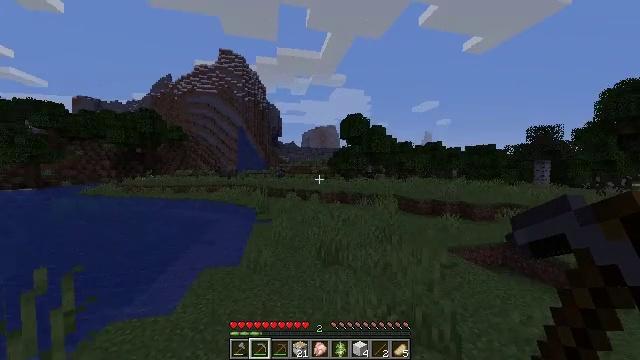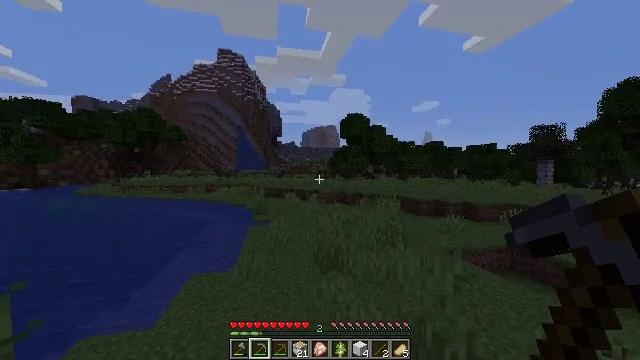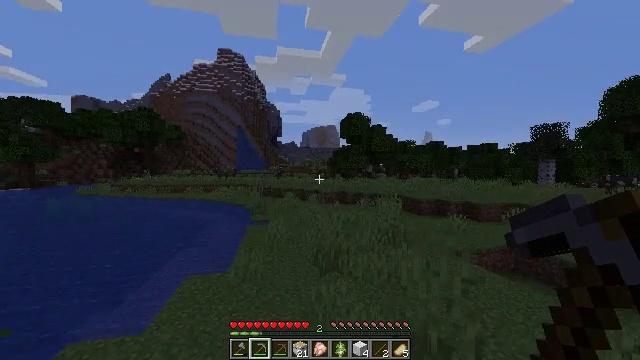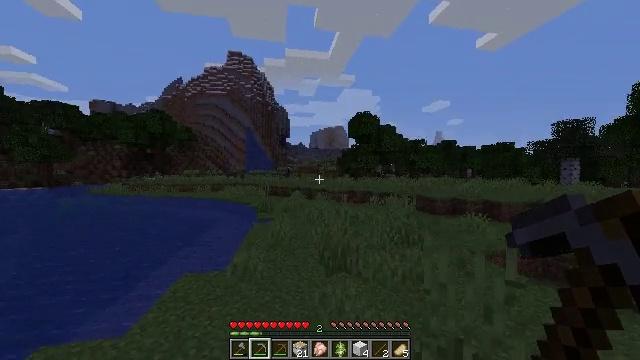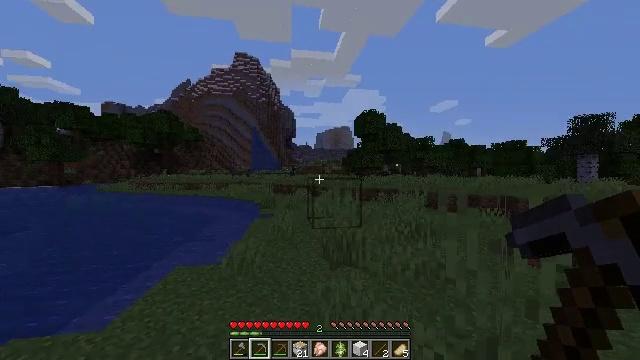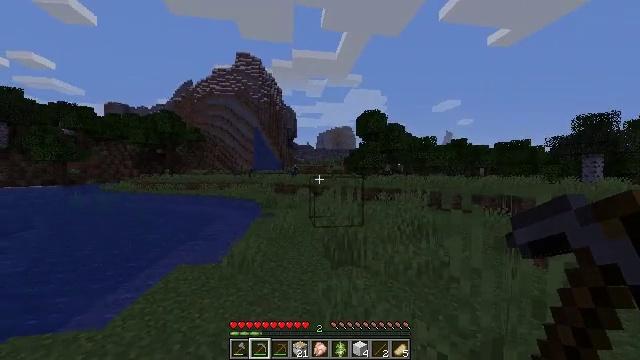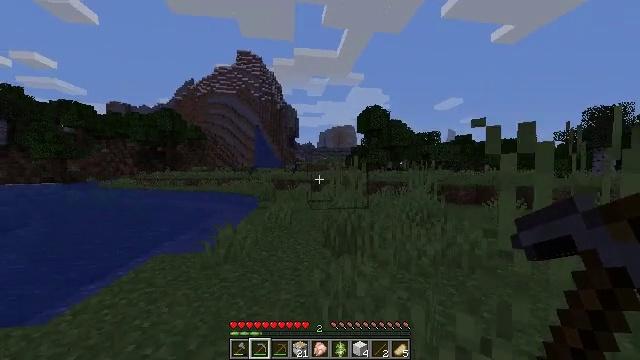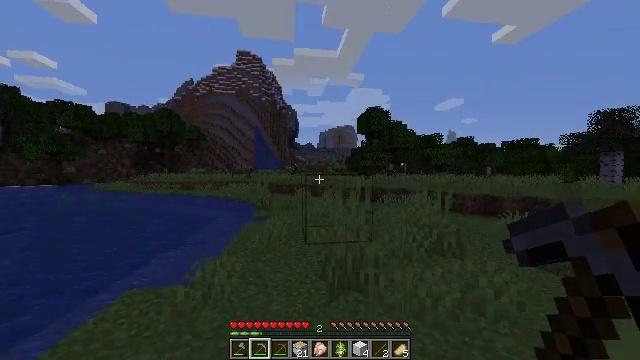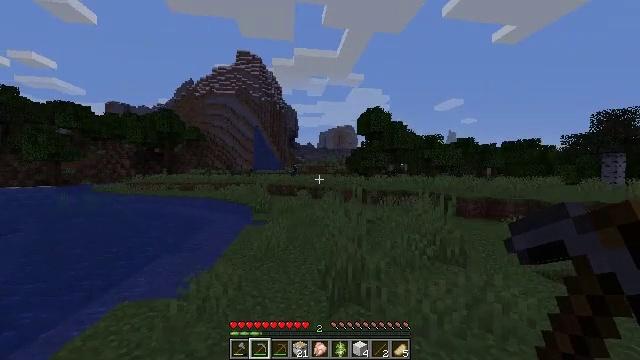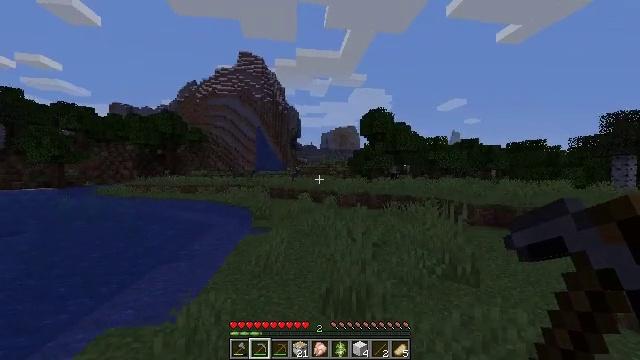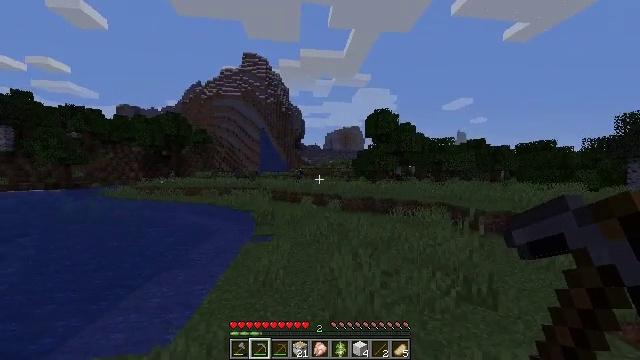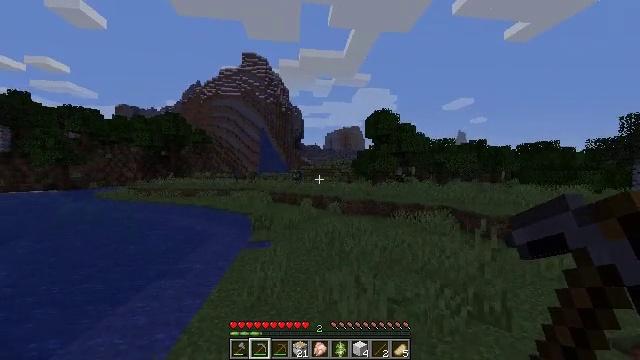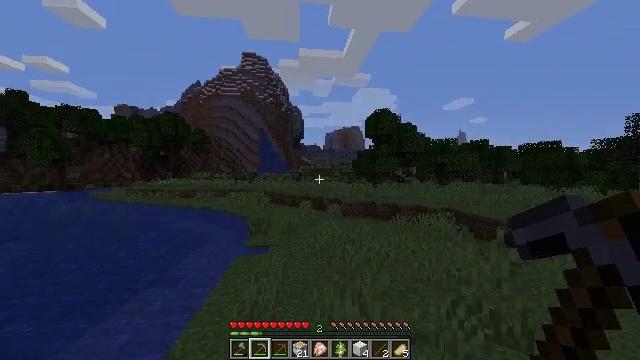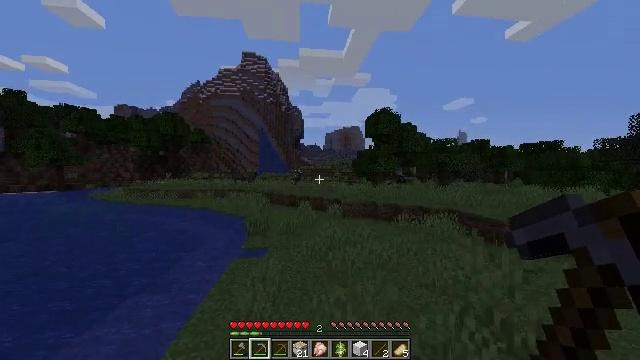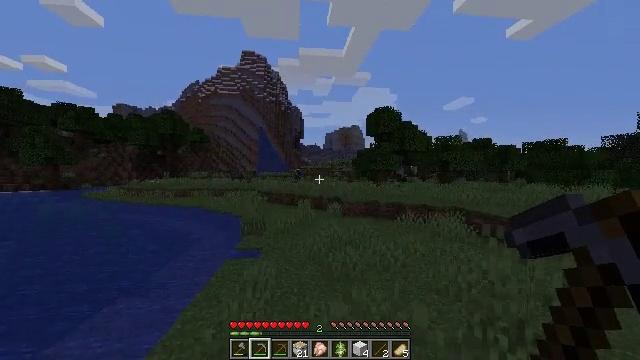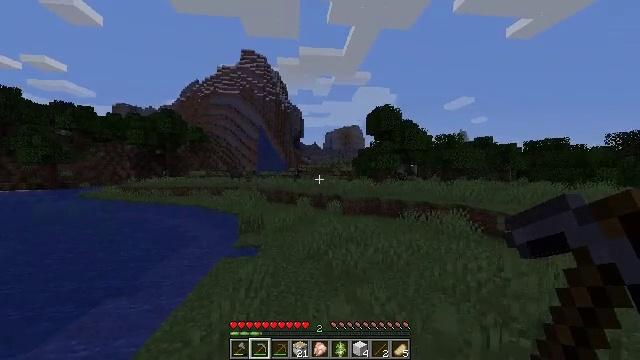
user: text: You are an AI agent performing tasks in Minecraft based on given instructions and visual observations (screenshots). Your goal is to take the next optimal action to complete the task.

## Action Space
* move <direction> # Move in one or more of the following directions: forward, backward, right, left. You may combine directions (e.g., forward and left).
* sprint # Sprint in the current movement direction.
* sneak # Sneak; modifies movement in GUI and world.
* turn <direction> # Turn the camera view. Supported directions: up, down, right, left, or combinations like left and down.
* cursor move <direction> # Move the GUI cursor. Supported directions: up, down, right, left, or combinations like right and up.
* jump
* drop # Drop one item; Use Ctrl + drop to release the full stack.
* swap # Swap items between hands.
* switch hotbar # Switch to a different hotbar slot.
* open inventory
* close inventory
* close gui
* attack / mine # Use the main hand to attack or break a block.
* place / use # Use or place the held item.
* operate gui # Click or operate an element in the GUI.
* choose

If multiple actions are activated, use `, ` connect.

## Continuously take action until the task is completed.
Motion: motion action
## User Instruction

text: Kill the cow.
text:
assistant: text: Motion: move forward, sprint, jump
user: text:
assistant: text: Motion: move forward, sprint, jump
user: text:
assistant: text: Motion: move forward, sprint, turn left, jump
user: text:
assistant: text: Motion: move forward, sprint, turn left, jump
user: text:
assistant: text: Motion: move forward, sprint, jump
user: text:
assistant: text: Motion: move forward, sprint, jump
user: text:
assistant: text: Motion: move forward, sprint, jump
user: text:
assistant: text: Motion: move forward, sprint, jump
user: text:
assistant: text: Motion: move forward, sprint, jump
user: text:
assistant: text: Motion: move forward, sprint, turn left, jump
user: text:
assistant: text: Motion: move forward, sprint, jump
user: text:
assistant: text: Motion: move forward, sprint, jump
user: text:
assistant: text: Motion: move forward, sprint, jump
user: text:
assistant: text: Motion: move forward, sprint, jump
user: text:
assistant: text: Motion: move forward, sprint, jump
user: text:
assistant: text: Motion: move forward, sprint, jump
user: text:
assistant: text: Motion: move forward, sprint, jump
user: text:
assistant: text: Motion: move forward, sprint, jump
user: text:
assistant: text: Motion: move forward, sprint, jump
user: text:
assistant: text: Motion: move forward, sprint, jump
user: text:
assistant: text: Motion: move forward, sprint, jump
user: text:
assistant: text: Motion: move forward, sprint, jump
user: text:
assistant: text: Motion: move forward, jump
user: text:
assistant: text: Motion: move forward, turn left, jump
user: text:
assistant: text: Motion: move forward, turn left, jump
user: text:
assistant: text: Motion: move forward, turn left, jump
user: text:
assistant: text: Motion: move forward, turn left, jump
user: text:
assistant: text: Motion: move forward, jump, switch to hotbar 1
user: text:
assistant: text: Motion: move forward, jump, switch to hotbar 1
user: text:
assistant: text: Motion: move forward, turn left, jump, switch to hotbar 1